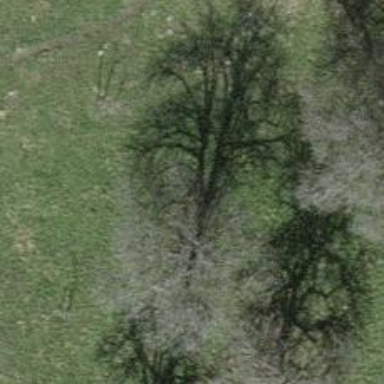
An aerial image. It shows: Urban tree adds touch of nature to the surroundings.